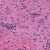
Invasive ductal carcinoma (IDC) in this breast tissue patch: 0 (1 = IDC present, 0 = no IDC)